Field crop: maize
Growth stage: 2
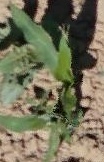
Species: maize